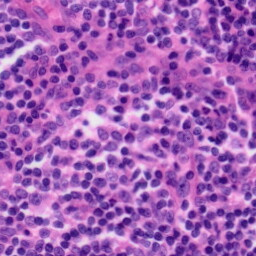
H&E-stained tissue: Tonsil